Question: I'm using Docbook 5 (docbook-xsl-ns), generating PDF with Apache FOP and I would like to move all text to the left.
How can I do it?
Source XML is:
'''
<section>
<title>Usage</title>
<programlisting>mvn archetype:generate -DarchetypeGroupId=cz.csob.javor -DarchetypeArtifactId=javor-archetypes-subcomponent -DarchetypeVersion=X.Y.Z</programlisting>
<para>During the subcomponent project generation you will be asked for the following properties:</para>
<itemizedlist>
<listitem>
<para><emphasis>parent-component-id</emphasis> - ID of the parent component, should be the name of the directory the parent component project is placed in</para>
</listitem>
<listitem>...
'''

Thanks.
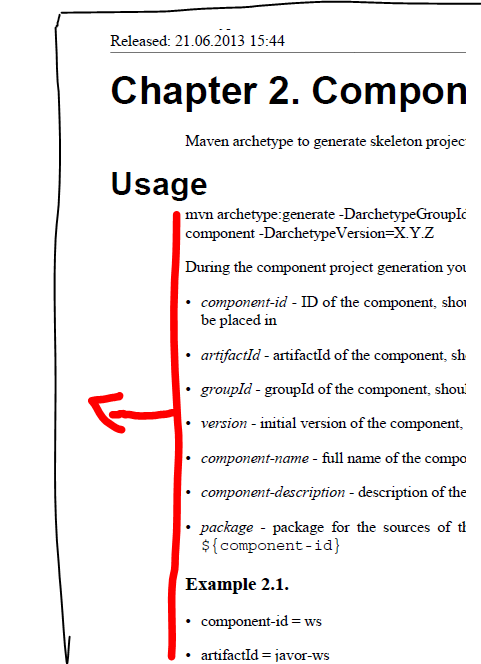
Answer: Paragraph indentation added by 'body.start.indent' parameter.
You should set value to this parameter with measurement, because it's used in other XSLT templates for calculations. For example, next line will remove paragraph indentation at all:
'''
<xsl:param name="body.start.indent">0pt</xsl:param>
'''
All XSLT customization layer should be something like:
'''
<?xml version="1.0" encoding="UTF-8"?>
<xsl:stylesheet xmlns:xsl="http://www.w3.org/1999/XSL/Transform"
xmlns:fo="http://www.w3.org/1999/XSL/Format"
version="1.0">
<xsl:import href="http://docbook.sourceforge.net/release/xsl/current/fo/docbook.xsl"/>
<xsl:param name="body.start.indent">0pt</xsl:param>
</xsl:stylesheet>
'''
<URL>
Also can be used other indentation options:
- 'page.margin.inner'- 'page.margin.outer'
<URL>
For example next params will make this page layout <URL>:
'''
<xsl:param name="page.margin.inner">20mm</xsl:param>
<xsl:param name="page.margin.outer">10mm</xsl:param>
<xsl:param name="page.margin.top">12.5mm</xsl:param>
<xsl:param name="page.margin.bottom">15mm</xsl:param>
<xsl:param name="region.before.extent">10mm</xsl:param>
<xsl:param name="region.after.extent">5mm</xsl:param>
<xsl:param name="body.margin.top">15mm</xsl:param>
<xsl:param name="body.margin.bottom">15mm</xsl:param>
'''
<URL>